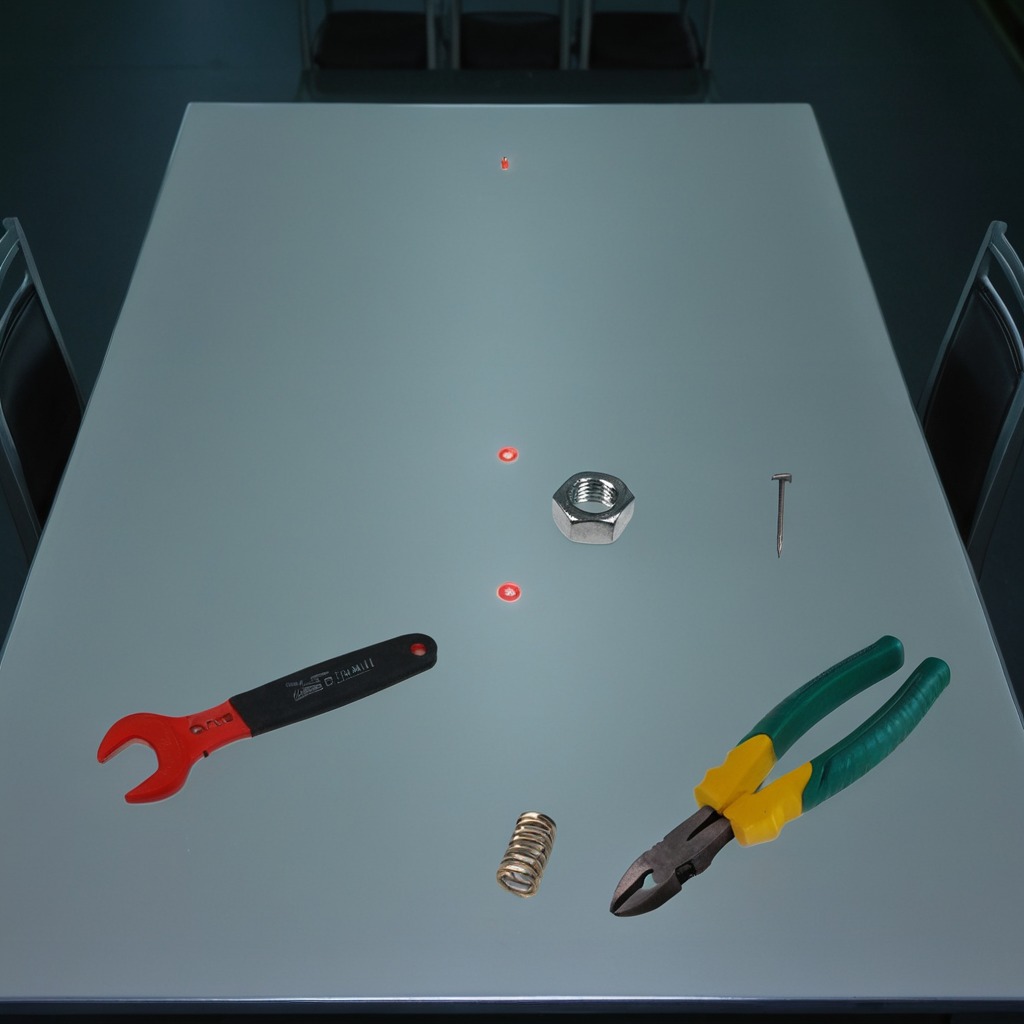
A nail, pliers, a metal spring, nut, and wrench are lying on the table.